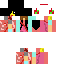
A female human skin with dark skin, wearing brown long hair dressed in a blue hoodie and red pants, featuring a closed mouth.